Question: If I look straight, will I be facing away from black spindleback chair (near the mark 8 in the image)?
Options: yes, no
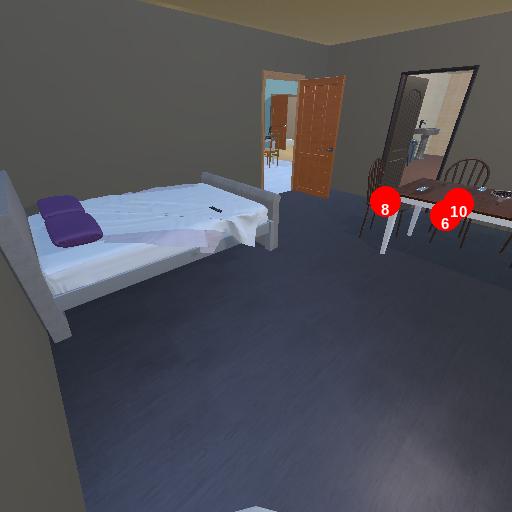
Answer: yes